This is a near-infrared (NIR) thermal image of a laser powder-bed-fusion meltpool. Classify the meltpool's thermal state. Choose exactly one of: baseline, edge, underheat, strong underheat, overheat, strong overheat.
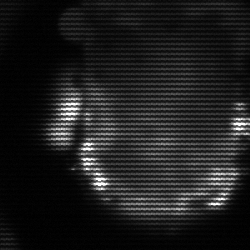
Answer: baseline